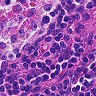
Metastatic tissue present: no